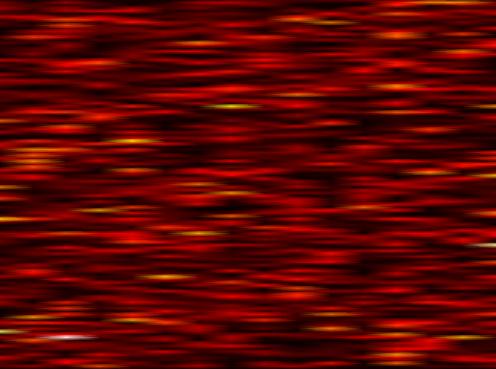
Label: UFMC